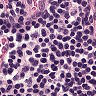
Metastatic tissue present: no